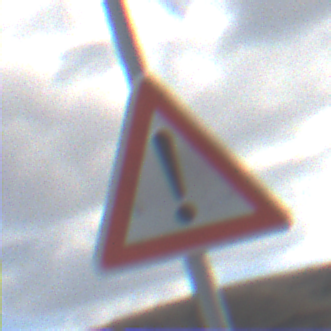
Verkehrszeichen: Gefahrenstelle
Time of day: Midday
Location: Outdoor (Nature)
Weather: PartlyCloudy
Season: NotSpecified
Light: Natural